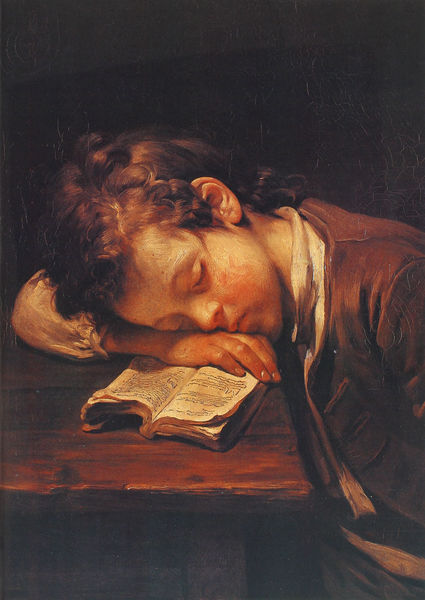
Titel: Ein Kind schläft auf seinem Buch
Künstler: Jean-Baptiste Greuze
Institution: Montpellier, Musée Fabre
Schlagwörter: dunkel, hand, schlaf, weiß, gelb, braun, licht, mund, ohr, tisch, ölbild, hemd, jacke, augen, portrait, porträt, öl, auge, kind, locken, schlafend, lesen, junge, geschlossen, holztisch, buch, ölmalerei, buhc, unge, eingeschlafen